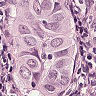
Metastatic tissue present: yes